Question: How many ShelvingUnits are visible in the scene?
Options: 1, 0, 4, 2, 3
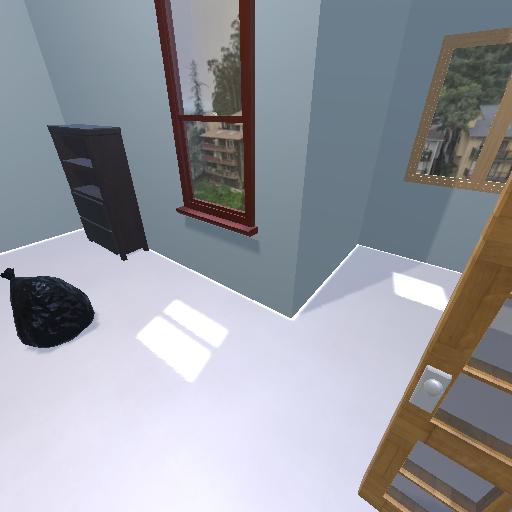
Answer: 1